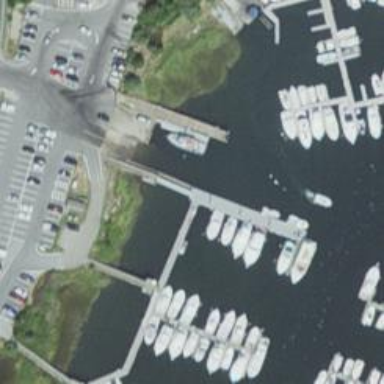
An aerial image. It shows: Slipway on leisure land.